Question: Goals:
- - -
---

<URL>
<URL>
I'm trying to have a delayed popover div that shows up after hovering over a 'tag' div for 2 secs.
In my first plnkr above, I use 'setTimeout' to add a '1.5' sec delay to the popovers.
It works fine if you hover over each item 1 by 1 slowly. However if you quickly mouse over all the tags from top to bottom or bottom to top, all at once the 'setTimeout' for all items will then kick it and <URL>.
'''
$scope.showTagDetails = function(t) {
function showDetails() {
t.showDetails = true;
}
$timeout(showDetails, 1500);
}
$scope.leaveTag = function(t) {
t.showDetails = false;
}
'''
I'm trying to avoid this problem, if the user quickly scrolls over tags in such a manner, nothing should happen. A popover should only display if the user lingers over a tag for a couple of secs.
---
Somehow I need a function that is unique for each item, currently stuck below:
Markup:
'''
<li ng-repeat="t in tags">
<div class="tag"
ng-mouseover="showTagDetails(t)"
ng-mouseleave="leaveTag(t)"
ng-click="sendTag(t)">{{t.name}}</div>
<tag-details tag="t"></tag-details>
</li>
'''
Controller code:
'''
var hoverTimer;
function callHoverTimer() {
console.log('callHoverTimer');
setTimeout(function() {
console.log('true');
return true;
}, 2000);
}
$scope.showTagDetails = function(t) {
// function showDetails() {
// t.showDetails = true;
// }
t.showDetails = callHoverTimer();
console.log(t.showDetails);
setTimeout(function() {
console.log(t.showDetails);
}, 2000);
// $timeout(showDetails, 1500);
}
$scope.leaveTag = function(t) {
t.showDetails = false;
}
'''
---
Adding my production code which is broken as well
Below only works 1 time, if you hover and stay over a tag for 2 secs, the tagHover will display, however it will not work again once you leave:
'''
var hoverTimer;
function callHoverTimer(ticker, tag) {
hoverTimer = setTimeout(function() {
TagDetailsFactory.saveTagDetails(ticker, tag);
}, 2000);
};
function hoverTag(tag) {
var thisTicker = '';
thisTicker = vs.ticker;
callHoverTimer(thisTicker, tag);
};
function leaveTag(tag) {
tagsHover = ScopeFactory.getScope('tagsHover');
tagsHover.leavingTag(tag);
clearTimeout(hoverTimer);
callHoverTimer = function(){}; // <- I can 'break' the function here, but then it's broken forever :(
};
'''
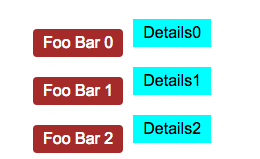
Answer: An easy way is to use CSS.
'''
ng-class
'''
and
'''
.tag-details {
opacity:0;
transition: opacity 0.5s linear;
transition-delay:0s;
}
.tag-details.open{
opacity:1;
transition-delay:2s;
}
'''
<URL>